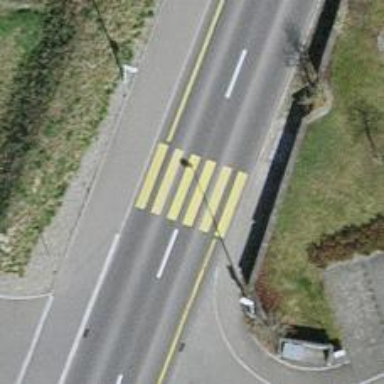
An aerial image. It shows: Uncontrolled zebra crossing on the road.